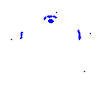
Particle: kaon